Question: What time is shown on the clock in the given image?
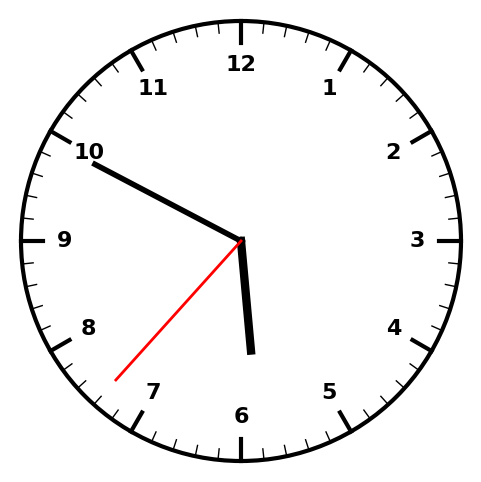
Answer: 05:49:37